Field crop: maize
Growth stage: 2
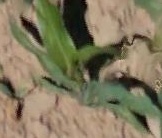
Species: maize